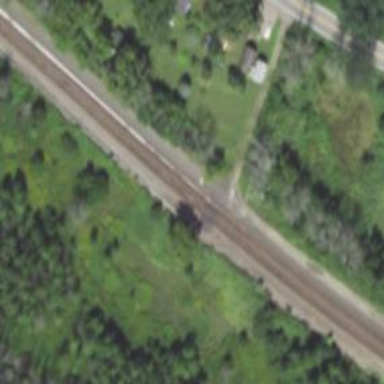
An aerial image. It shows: Railway level crossing.